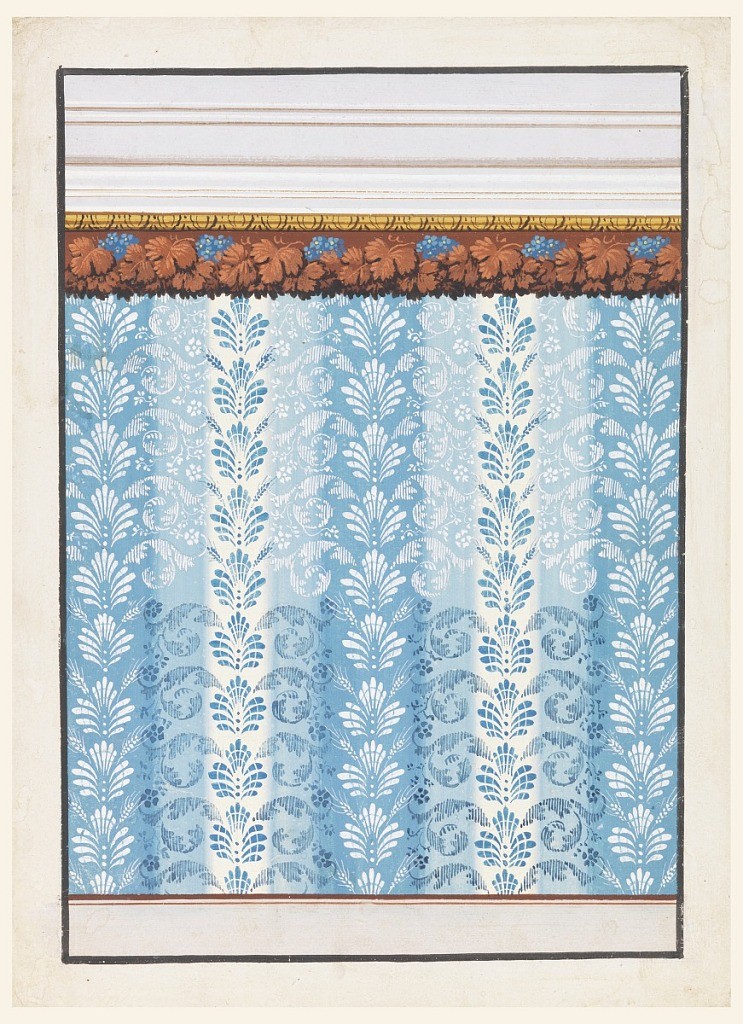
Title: Wallpaper Design
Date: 1840–60
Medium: Brush and watercolor, gouache, graphite on heavy white wove paper
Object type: Drawing
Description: A dado is shown at the bottom, an entablature with a gilt ovolo on top. The ground of the panel shows alternately a blue and a narrower white between two light blue stripes. In horizontal rows alternate upon the stripes palmettes from which two ears of grain rise and palmettes from which rinceau spirals spring. The alternative suggestions refer to the respective places and colors of the motifs. A garland of purple vine leaves and blue petals in on top.